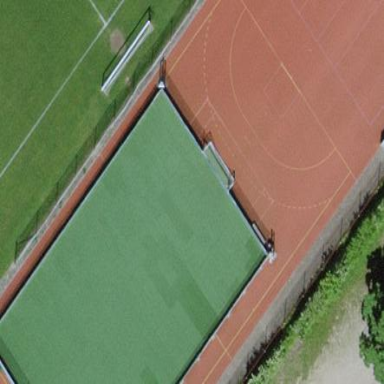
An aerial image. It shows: Soccer pitch with artificial turf for leisure sports activities.